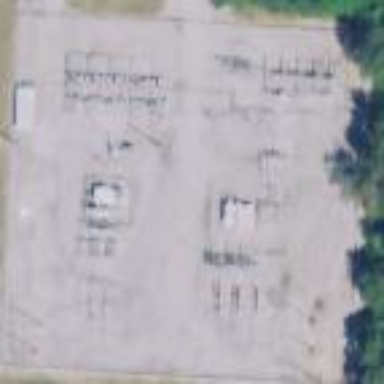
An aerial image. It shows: Distribution level power substation enclosed by fence.